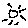
Label: sun